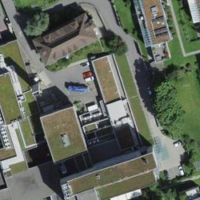
EUNIS habitat code: 54
Species observed at this site:
Erigeron karvinskianus